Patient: sex M, age 47
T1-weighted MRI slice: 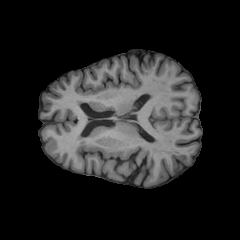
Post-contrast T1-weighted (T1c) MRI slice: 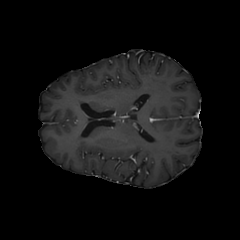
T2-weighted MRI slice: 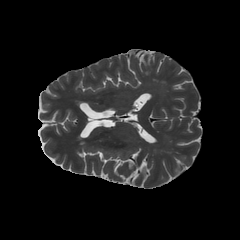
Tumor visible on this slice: no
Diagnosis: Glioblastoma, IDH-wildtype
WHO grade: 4